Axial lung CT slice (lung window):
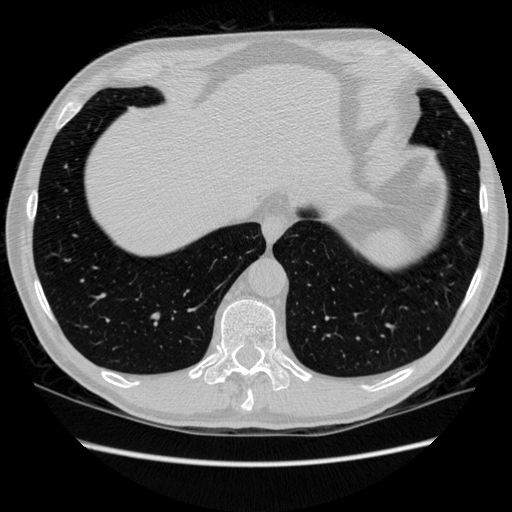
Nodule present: no